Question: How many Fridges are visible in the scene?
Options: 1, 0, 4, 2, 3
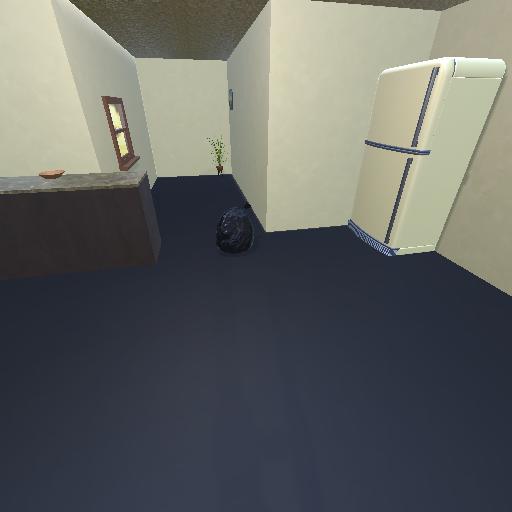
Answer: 1